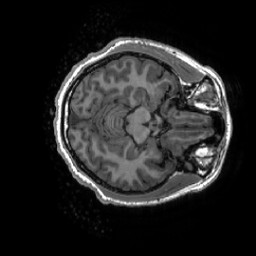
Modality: T1w
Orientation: axial
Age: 21
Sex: female
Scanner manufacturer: ge
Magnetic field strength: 3 T
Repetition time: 0.007348 s
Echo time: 0.003036 s